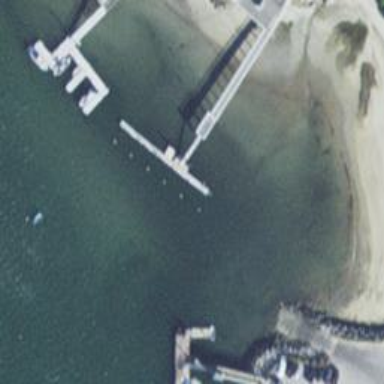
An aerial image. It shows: Pier with mooring facilities.